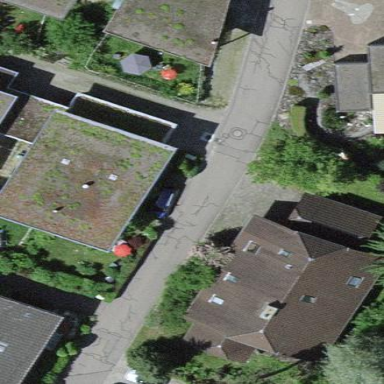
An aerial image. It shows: Residential building.